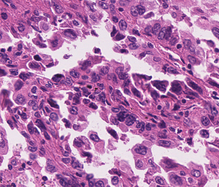
Tumor epithelial tissue: yes
Tumor-associated stroma tissue: no
Normal tissue: no